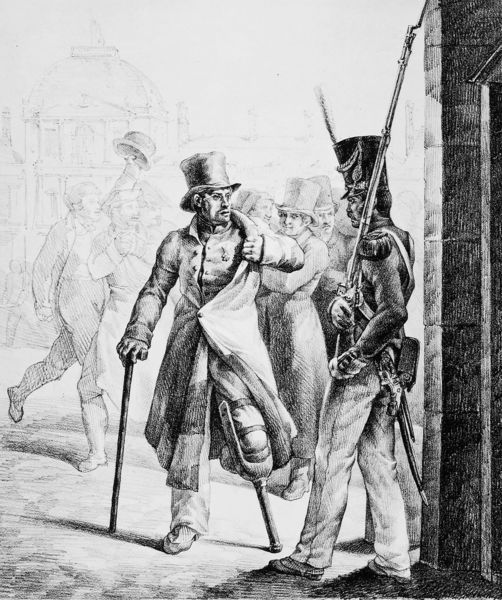
Titel: Der schweizerische Wachposten am Louvre
Künstler: Théodore Géricault
Institution: Rouen, Musée des Beaux-Arts
Schlagwörter: mann, schatten, hut, hüte, licht, männer, schwarz, weiss, zeichnung, zylinder, jacke, schnurrbart, mantel, stock, bein, gehstock, stab, krieg, tor, schwert, uniform, soldat, verletzte, waffe, offizier, orden, armee, gewehr, verletzung, schwar, holzbein, invalide, amputiert, krückstock, veteran, prothese, amputation, holzfus, holzfuss, aputiert